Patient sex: M
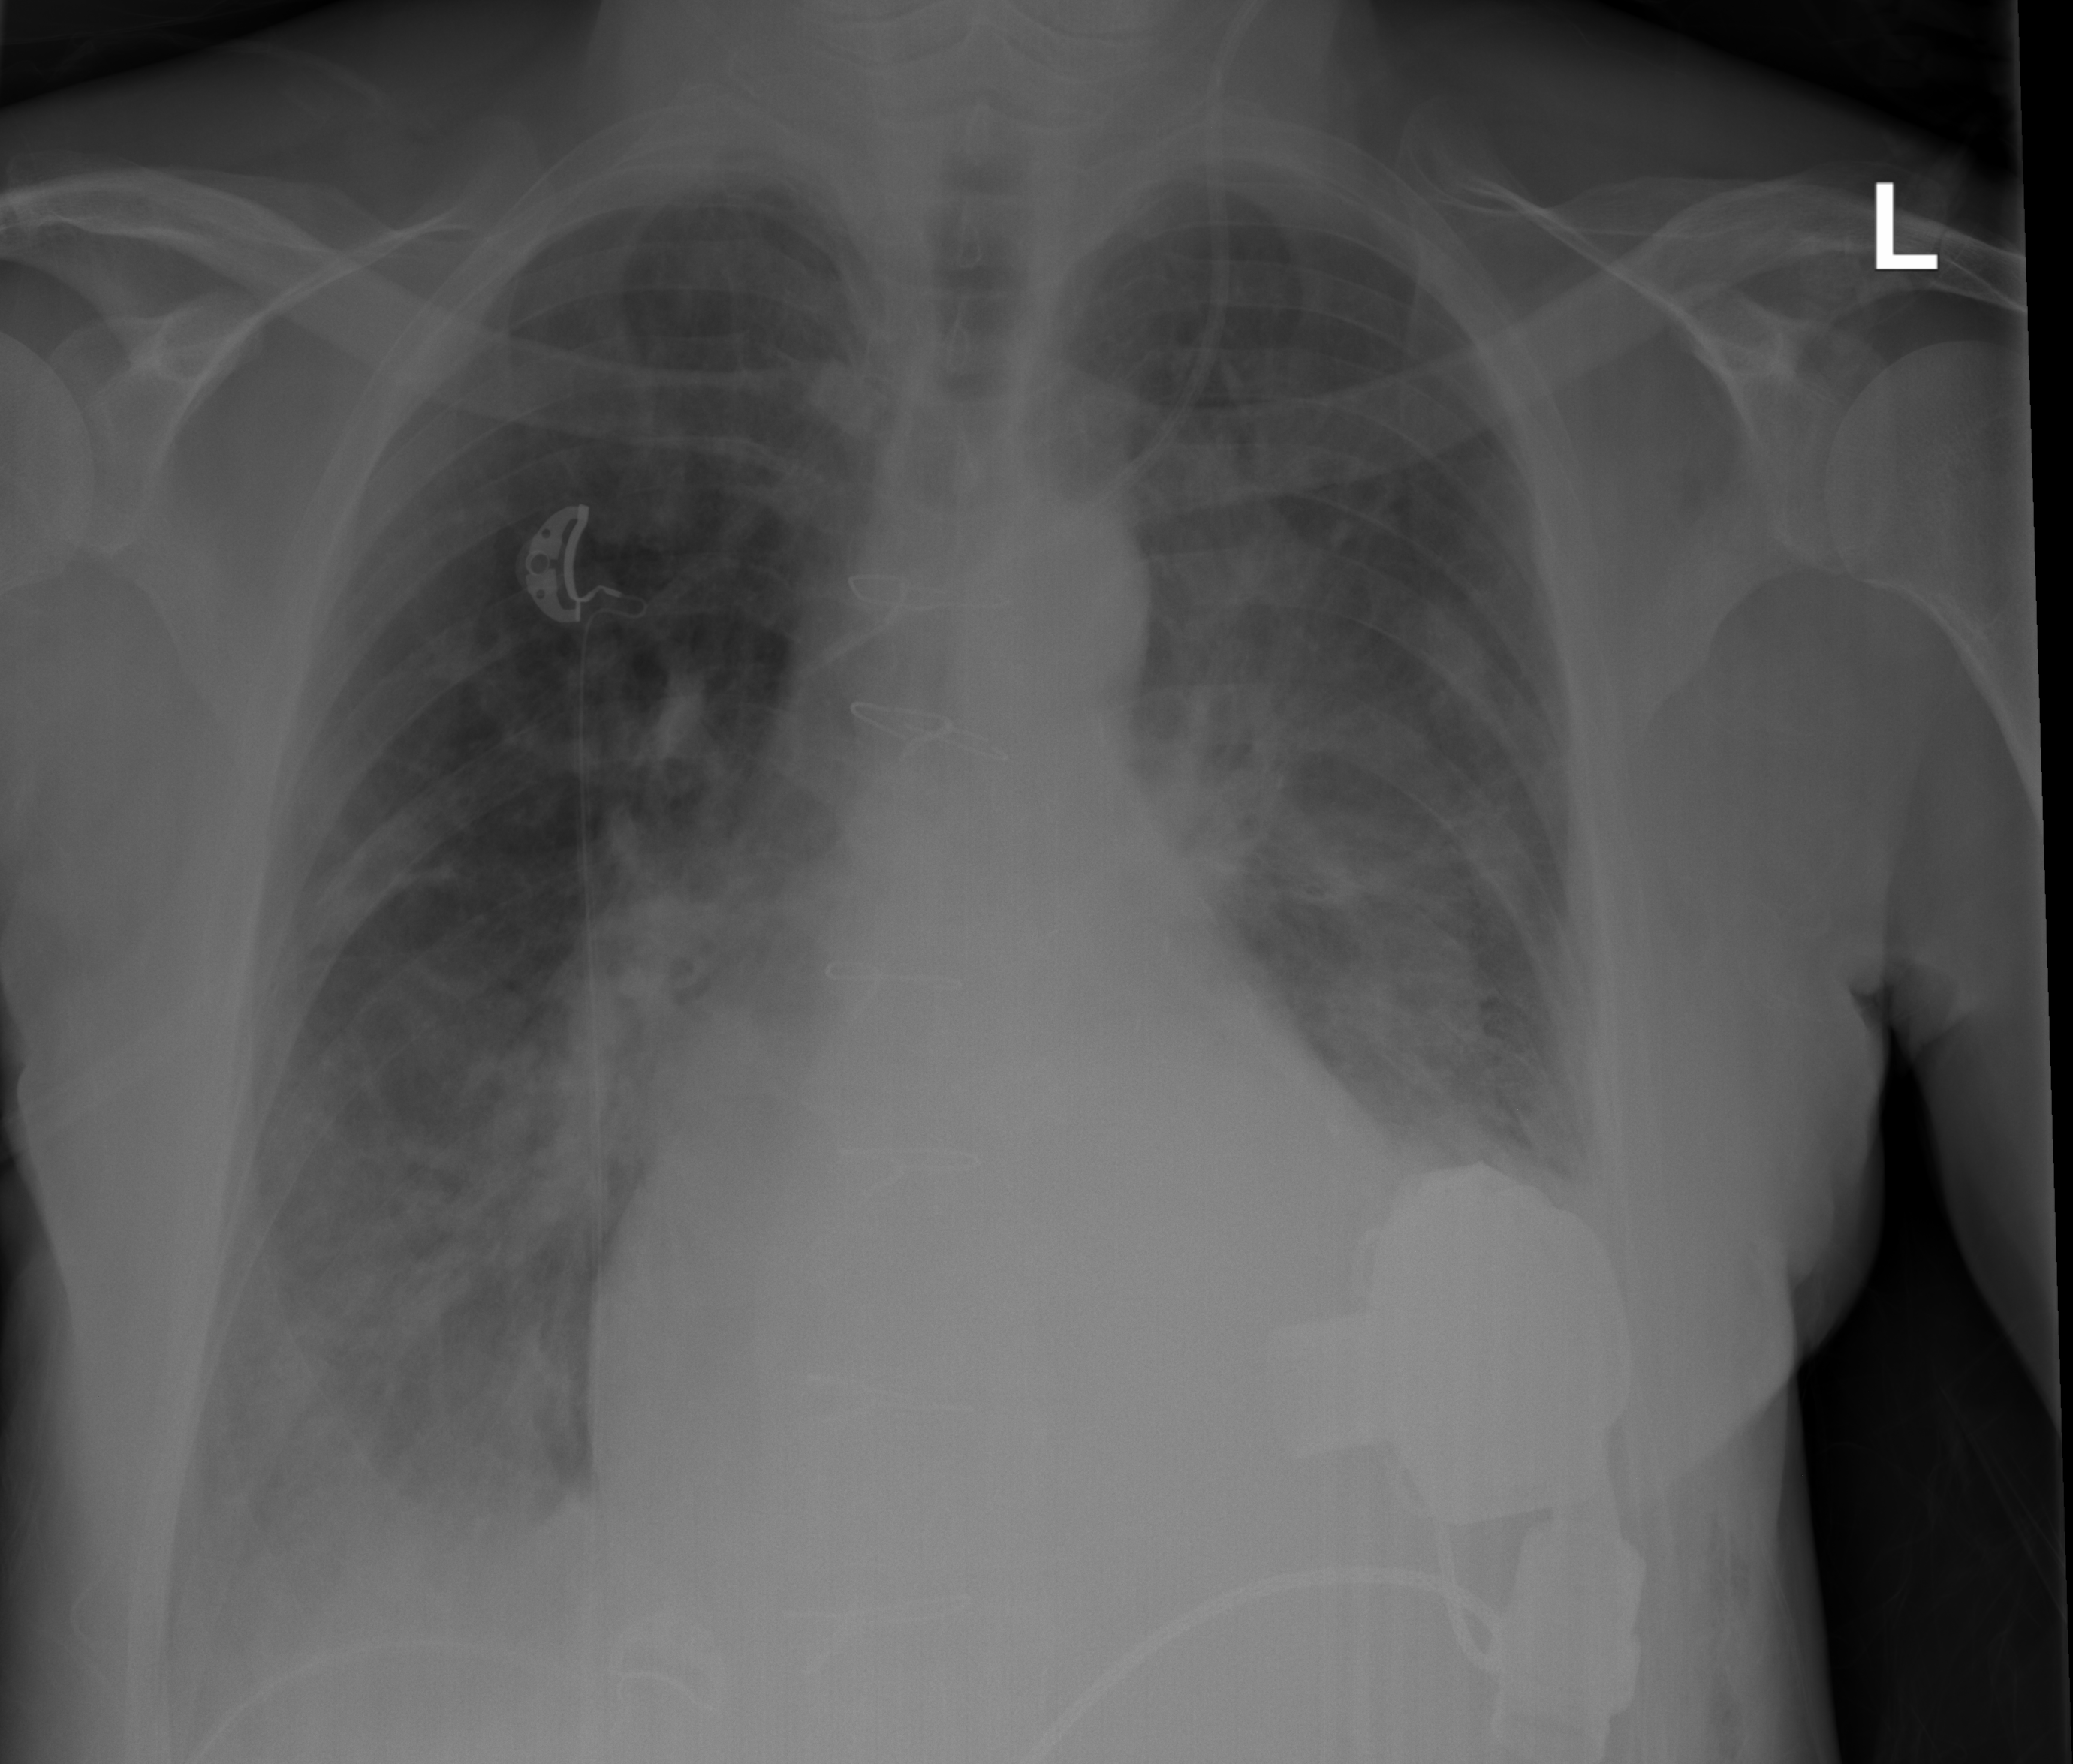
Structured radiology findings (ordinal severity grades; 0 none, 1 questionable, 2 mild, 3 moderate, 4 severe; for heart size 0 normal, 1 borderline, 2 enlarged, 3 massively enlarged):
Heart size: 2
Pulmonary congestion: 3
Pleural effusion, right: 2
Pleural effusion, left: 2
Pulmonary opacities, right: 2
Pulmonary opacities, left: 0
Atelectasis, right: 2
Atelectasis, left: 2